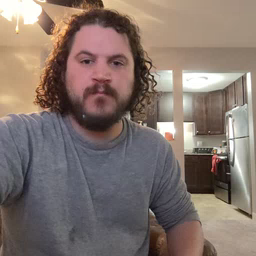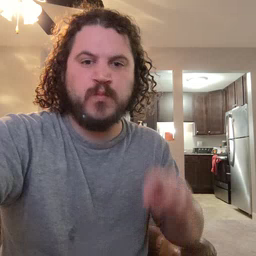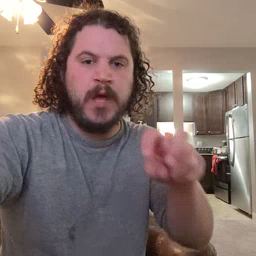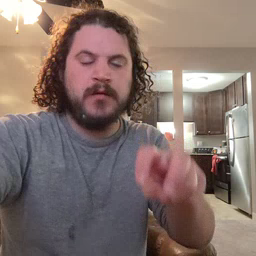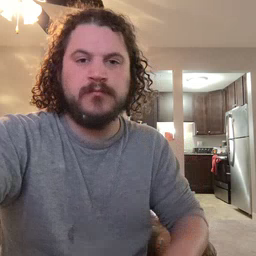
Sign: ride